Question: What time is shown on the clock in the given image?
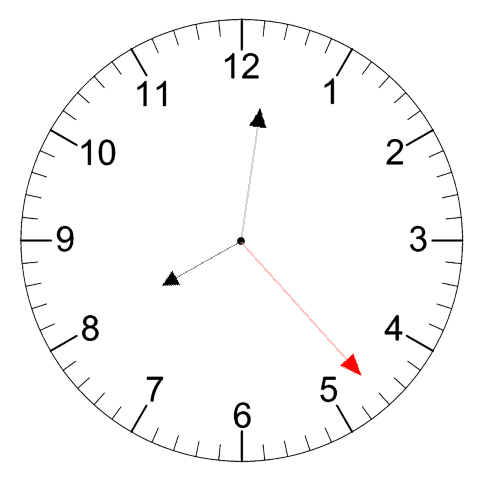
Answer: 08:01:23